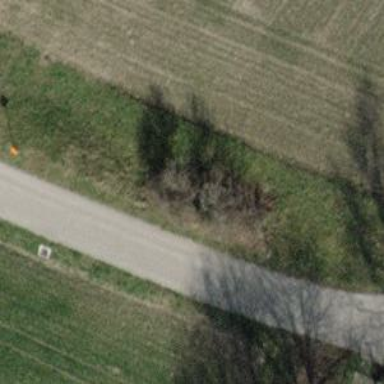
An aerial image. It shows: Pipeline marker.